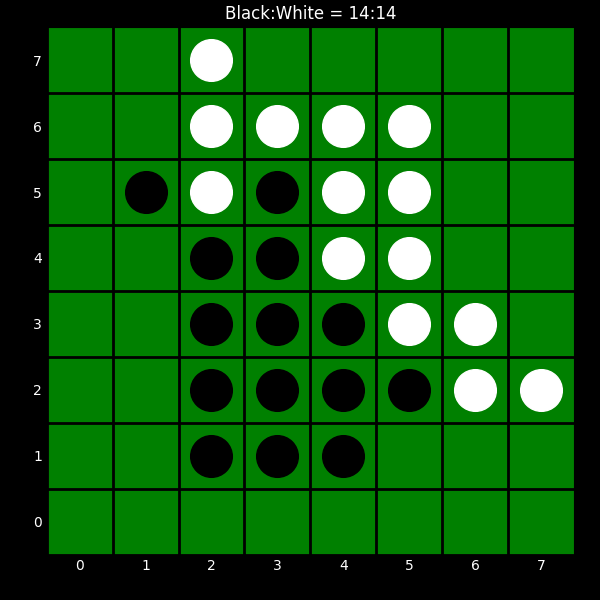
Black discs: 14
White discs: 14